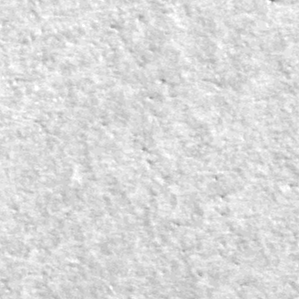
Label: frost